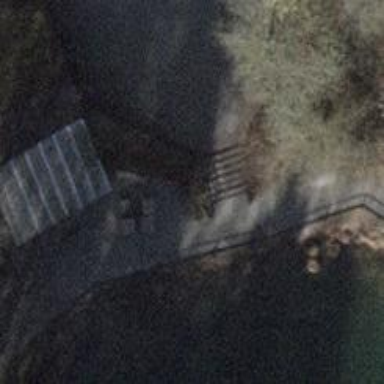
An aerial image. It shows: Pathway of pebblestone steps.